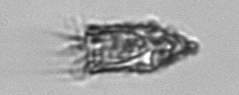
Label: Tintinnopsis